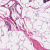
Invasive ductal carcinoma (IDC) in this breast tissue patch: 0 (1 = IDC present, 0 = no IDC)